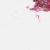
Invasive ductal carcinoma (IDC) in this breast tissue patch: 0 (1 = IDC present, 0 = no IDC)